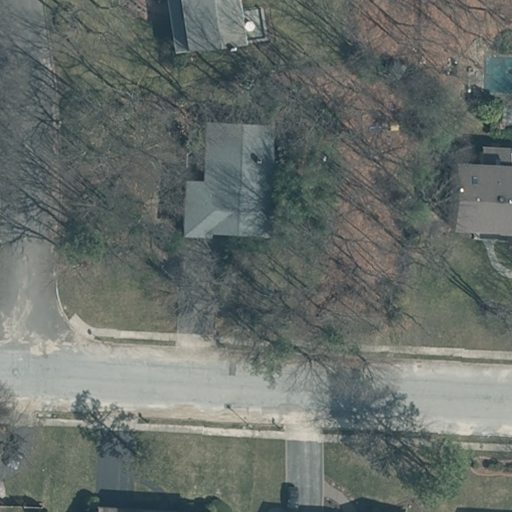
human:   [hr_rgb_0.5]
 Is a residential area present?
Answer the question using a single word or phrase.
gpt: yes

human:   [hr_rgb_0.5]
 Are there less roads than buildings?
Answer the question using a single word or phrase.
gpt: yes

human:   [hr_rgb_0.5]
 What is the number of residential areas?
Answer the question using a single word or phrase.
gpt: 1

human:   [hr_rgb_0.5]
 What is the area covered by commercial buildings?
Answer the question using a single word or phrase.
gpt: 0m2

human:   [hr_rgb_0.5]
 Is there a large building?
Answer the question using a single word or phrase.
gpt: yes

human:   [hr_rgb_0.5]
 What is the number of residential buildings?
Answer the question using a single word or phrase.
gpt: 6

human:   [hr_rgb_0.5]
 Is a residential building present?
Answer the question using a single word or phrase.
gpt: yes

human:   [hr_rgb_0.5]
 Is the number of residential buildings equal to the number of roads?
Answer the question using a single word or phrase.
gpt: no

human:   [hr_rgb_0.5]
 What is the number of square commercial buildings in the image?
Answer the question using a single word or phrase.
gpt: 0

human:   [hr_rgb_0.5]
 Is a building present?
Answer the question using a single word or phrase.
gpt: yes

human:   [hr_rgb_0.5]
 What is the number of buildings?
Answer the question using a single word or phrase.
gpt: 6

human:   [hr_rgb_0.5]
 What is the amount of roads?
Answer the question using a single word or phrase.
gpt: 2

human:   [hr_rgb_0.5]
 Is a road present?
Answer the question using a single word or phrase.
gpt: yes

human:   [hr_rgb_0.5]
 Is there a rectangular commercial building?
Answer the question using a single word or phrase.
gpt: no

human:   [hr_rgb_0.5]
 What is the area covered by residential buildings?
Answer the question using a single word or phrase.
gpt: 1804m2

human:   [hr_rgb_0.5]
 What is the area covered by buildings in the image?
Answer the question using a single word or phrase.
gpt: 1804m2

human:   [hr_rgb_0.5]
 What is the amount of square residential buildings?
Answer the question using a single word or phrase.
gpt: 0

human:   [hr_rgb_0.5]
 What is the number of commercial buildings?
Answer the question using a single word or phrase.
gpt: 0

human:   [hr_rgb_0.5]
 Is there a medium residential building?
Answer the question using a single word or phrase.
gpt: yes

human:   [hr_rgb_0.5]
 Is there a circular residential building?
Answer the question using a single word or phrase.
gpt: no

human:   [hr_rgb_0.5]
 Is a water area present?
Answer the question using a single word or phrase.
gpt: no

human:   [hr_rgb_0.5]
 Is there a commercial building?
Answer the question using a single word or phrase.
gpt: no

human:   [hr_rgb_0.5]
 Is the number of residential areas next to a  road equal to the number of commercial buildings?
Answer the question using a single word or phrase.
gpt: no

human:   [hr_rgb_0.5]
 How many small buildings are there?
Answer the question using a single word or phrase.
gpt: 1

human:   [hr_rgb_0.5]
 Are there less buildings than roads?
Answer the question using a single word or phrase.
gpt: no

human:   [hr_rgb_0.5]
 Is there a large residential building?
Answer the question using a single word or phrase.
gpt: yes

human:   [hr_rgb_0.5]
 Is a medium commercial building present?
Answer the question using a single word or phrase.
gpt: no

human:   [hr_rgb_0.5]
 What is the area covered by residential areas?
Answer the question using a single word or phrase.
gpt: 10639m2

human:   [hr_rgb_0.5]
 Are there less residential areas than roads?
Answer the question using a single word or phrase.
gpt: yes

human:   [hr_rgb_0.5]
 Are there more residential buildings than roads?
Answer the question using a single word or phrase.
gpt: yes

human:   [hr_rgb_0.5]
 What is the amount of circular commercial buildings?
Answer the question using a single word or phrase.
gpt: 0

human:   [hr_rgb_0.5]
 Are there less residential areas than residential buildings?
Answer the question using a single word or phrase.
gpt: yes

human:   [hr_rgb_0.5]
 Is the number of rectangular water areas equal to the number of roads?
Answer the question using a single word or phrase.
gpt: no

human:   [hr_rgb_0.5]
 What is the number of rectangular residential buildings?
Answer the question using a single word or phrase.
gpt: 5

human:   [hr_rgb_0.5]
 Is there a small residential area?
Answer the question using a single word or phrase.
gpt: no

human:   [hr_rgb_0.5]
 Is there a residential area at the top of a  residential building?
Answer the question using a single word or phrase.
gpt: yes

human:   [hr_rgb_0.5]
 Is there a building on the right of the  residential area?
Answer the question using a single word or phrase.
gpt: yes

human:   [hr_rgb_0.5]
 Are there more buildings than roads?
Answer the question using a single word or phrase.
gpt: yes

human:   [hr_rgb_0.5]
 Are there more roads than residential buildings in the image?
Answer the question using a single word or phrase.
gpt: no

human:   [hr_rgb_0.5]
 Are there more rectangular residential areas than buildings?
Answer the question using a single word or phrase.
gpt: no

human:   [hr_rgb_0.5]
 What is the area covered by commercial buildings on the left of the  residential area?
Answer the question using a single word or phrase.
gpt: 0m2

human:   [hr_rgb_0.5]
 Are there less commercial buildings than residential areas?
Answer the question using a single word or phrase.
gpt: yes

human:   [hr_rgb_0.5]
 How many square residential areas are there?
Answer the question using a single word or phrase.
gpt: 0

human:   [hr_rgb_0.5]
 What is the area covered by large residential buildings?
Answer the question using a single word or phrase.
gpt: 625m2

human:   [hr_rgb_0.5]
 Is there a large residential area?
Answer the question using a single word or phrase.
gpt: yes

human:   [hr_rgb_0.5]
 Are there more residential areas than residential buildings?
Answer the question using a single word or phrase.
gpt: no

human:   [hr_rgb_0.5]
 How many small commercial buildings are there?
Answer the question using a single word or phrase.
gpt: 0

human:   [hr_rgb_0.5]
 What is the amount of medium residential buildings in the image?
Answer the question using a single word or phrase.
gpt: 4

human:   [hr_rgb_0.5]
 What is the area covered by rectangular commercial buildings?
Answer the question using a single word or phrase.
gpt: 0m2

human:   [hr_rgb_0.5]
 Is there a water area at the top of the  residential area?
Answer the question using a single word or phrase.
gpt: no

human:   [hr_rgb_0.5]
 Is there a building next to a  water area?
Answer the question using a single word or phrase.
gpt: no

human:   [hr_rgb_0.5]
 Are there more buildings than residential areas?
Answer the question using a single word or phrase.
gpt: yes

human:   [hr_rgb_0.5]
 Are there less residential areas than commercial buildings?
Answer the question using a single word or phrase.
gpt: no

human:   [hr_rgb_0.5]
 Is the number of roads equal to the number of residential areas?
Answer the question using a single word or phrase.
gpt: no

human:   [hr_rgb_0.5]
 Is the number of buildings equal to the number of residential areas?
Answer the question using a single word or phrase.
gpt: no

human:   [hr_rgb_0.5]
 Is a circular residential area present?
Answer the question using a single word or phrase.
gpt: no

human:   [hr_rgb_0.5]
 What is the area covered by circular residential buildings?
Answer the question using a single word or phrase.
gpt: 0m2

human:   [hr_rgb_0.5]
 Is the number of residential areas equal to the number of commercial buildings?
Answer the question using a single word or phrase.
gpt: no

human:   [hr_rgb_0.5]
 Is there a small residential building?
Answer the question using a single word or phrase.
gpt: yes

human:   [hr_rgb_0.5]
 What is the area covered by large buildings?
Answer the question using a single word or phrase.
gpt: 625m2

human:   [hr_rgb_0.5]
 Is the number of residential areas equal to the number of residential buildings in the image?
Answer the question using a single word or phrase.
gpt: no

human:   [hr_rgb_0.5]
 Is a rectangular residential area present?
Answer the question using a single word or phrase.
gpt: yes

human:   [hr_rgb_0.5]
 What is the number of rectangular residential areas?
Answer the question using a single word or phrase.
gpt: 1

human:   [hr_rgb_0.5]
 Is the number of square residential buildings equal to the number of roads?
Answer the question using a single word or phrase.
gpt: no